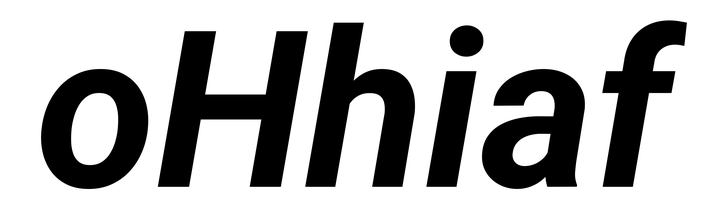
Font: Roboto-Italic_Bold_Italic